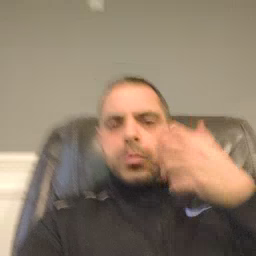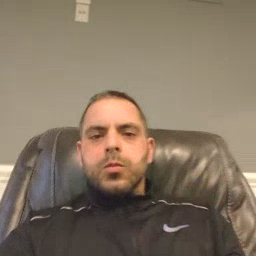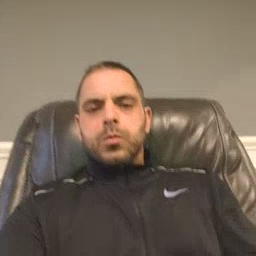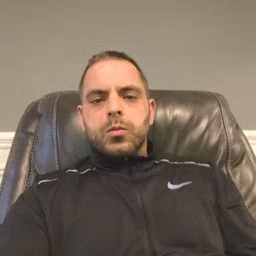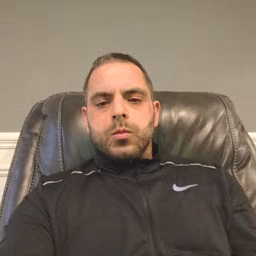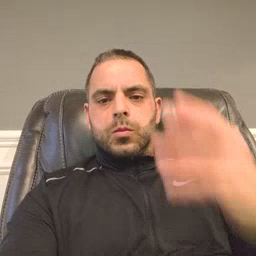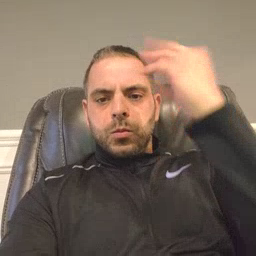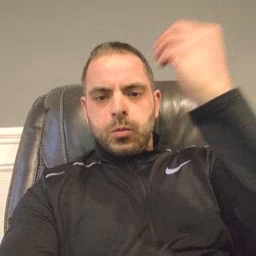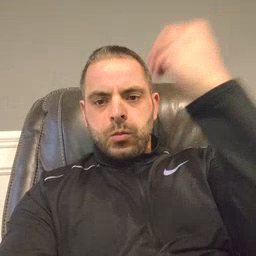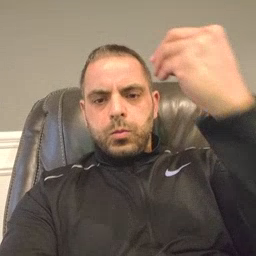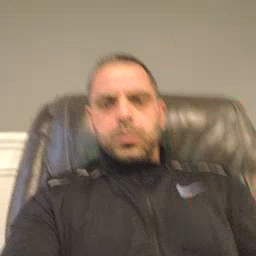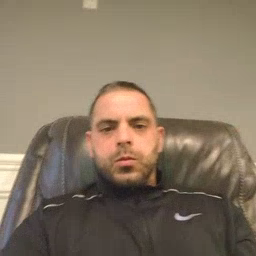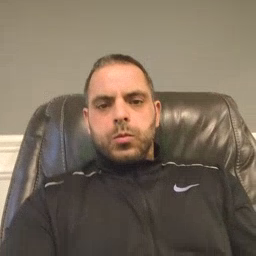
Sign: outside